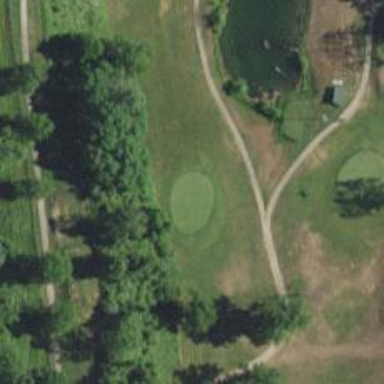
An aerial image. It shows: View of golf hole.